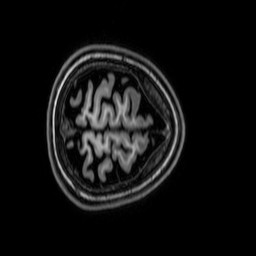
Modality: T1w
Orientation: axial
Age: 21
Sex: female